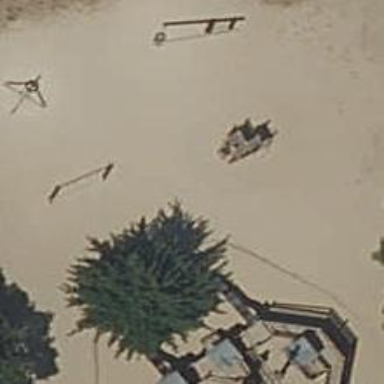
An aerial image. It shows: Playground area for leisure activities on the land.